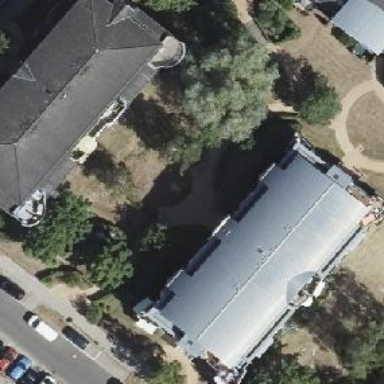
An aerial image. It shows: Apartments housed in building with round roof.